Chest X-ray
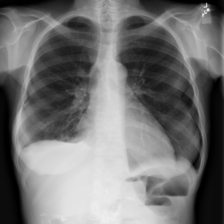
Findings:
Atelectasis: negative
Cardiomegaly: negative
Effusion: positive
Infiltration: negative
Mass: negative
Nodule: negative
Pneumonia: negative
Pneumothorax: negative
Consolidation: negative
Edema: negative
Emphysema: negative
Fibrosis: negative
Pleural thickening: negative
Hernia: negative